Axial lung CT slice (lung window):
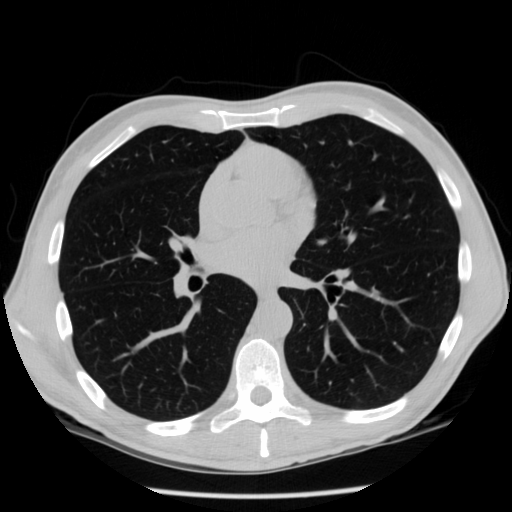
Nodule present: no